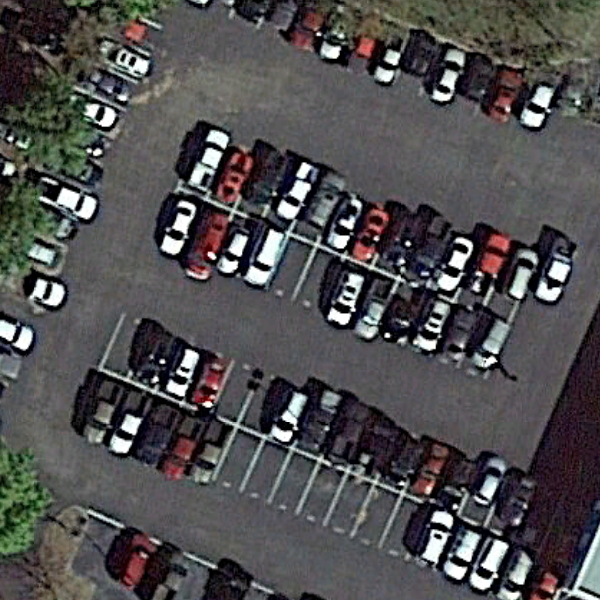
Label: Parking